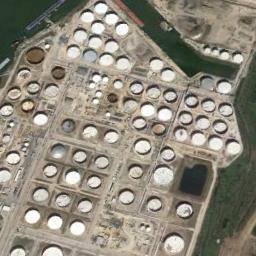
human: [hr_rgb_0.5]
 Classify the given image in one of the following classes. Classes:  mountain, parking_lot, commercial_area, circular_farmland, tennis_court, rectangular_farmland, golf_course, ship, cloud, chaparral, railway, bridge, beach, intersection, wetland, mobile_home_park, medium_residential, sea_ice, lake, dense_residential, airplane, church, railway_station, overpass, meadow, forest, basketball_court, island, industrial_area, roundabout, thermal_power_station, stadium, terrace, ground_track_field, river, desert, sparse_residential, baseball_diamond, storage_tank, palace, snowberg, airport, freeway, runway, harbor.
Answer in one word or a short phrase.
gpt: storage_tank